Interaction volume radius: 5 \u00c5
Interaction volume height: 40 \u00c5
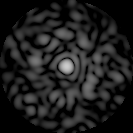
Disorder parameter: 0.8276